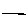
Label: line